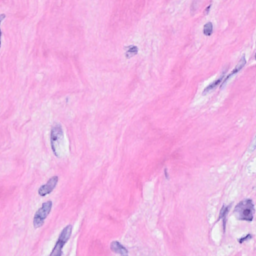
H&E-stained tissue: Breast